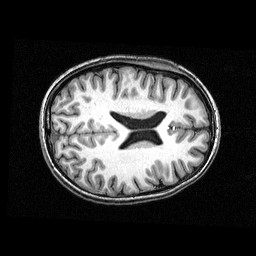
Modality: T1w
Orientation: axial